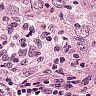
Metastatic tissue present: yes